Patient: sex M, age 63
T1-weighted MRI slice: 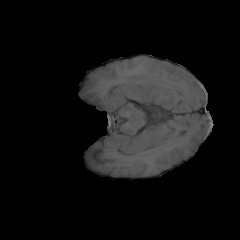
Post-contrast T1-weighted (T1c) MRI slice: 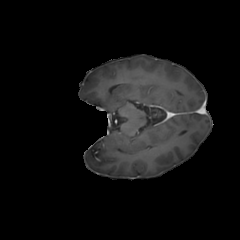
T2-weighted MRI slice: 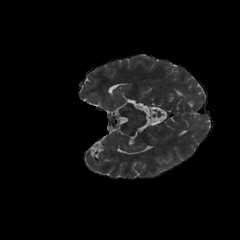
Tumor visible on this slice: no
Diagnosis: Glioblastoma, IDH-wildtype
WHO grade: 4